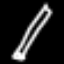
Label: pencil